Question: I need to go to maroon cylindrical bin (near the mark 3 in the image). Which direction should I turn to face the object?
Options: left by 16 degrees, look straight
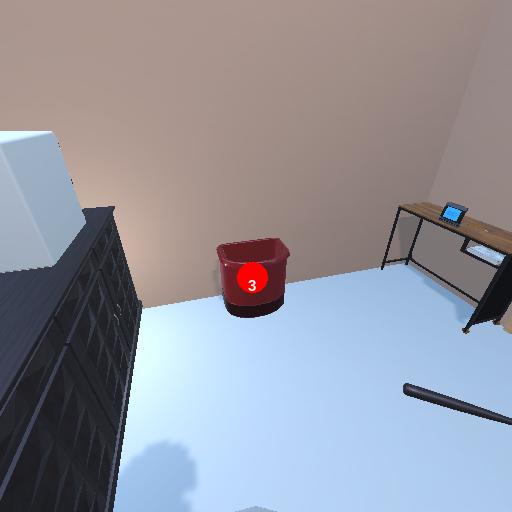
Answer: left by 16 degrees